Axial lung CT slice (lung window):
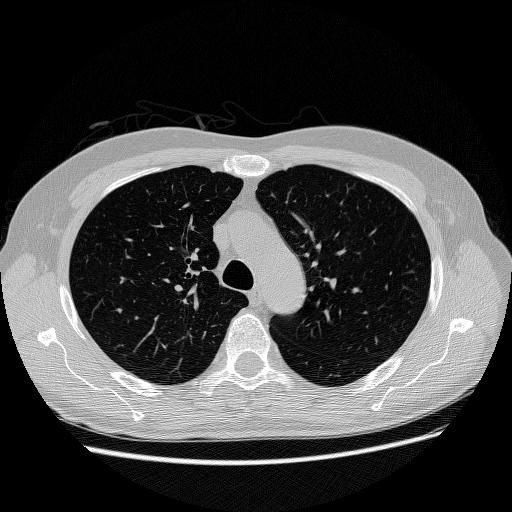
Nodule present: no